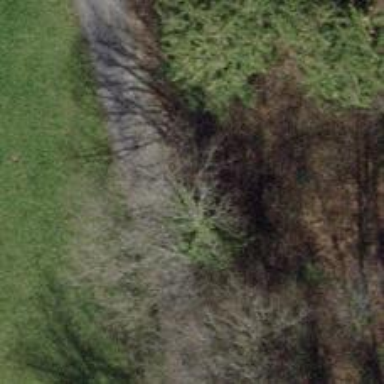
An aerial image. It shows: Bench.